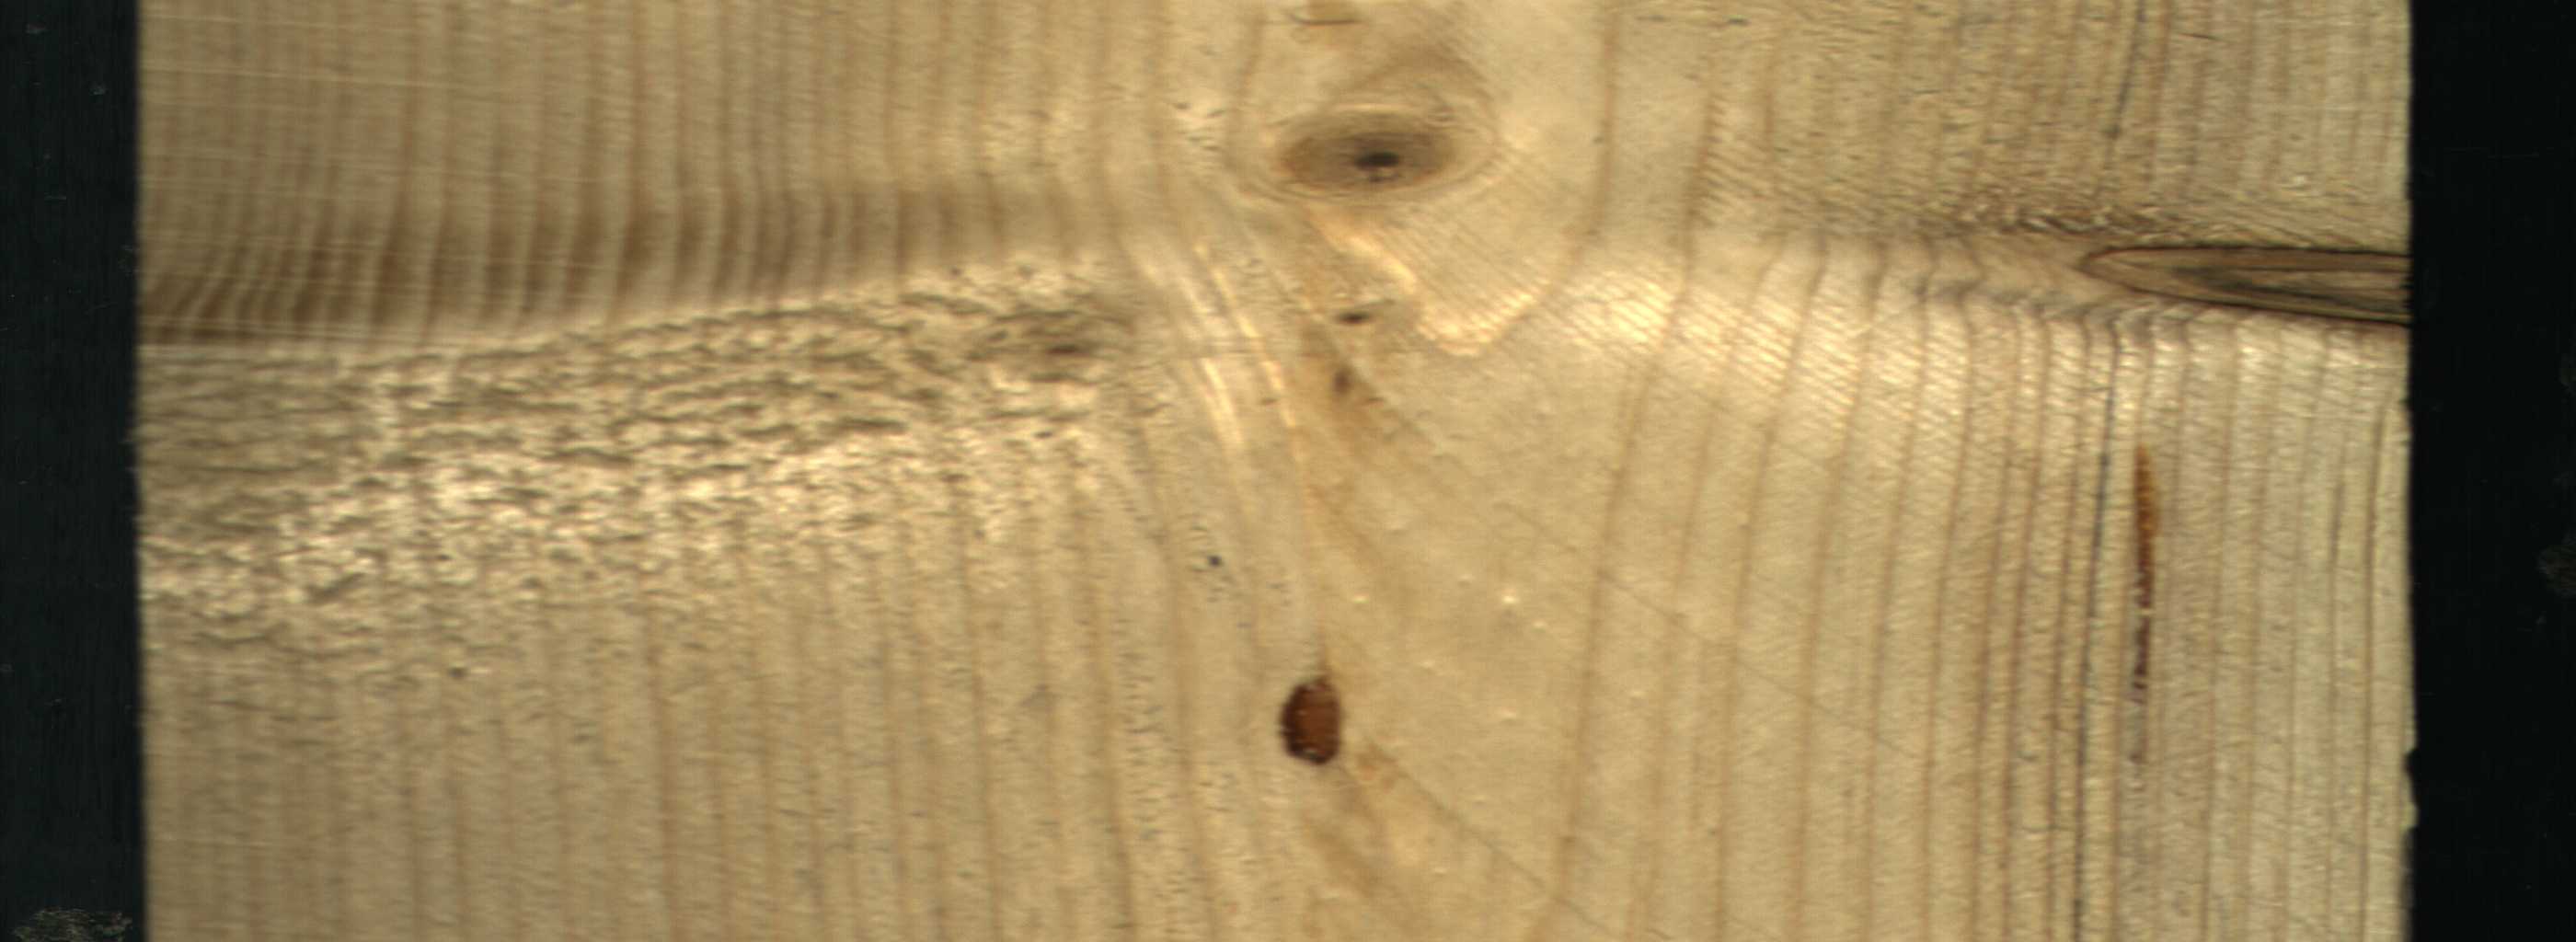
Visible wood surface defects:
resin
resin
Dead_Knot
Live_Knot
Live_Knot